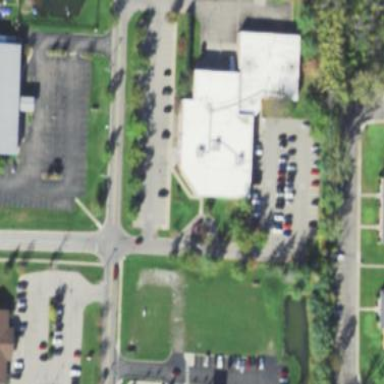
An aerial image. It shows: Post office building.